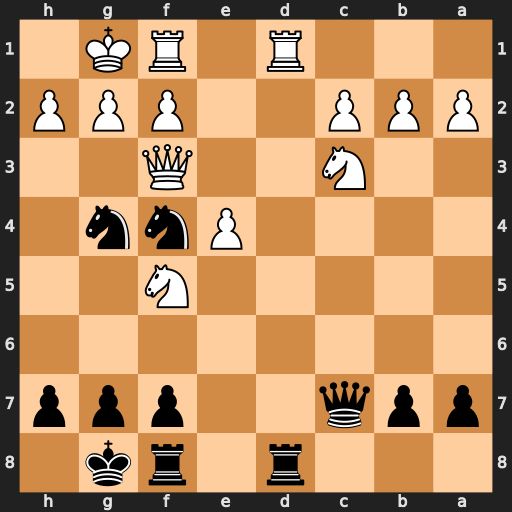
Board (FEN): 3r1rk1/ppq2ppp/8/5N2/4Pnn1/2N2Q2/PPP2PPP/3R1RK1
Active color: b
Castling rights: -
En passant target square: -
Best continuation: Ne2+ Nxe2 Qxh2#